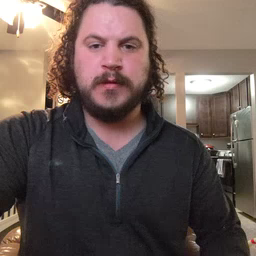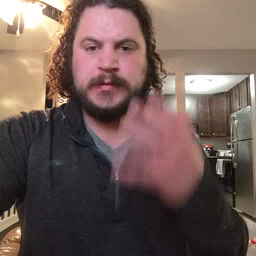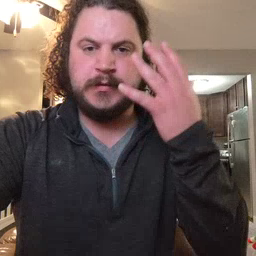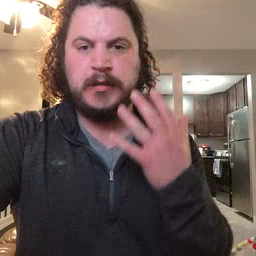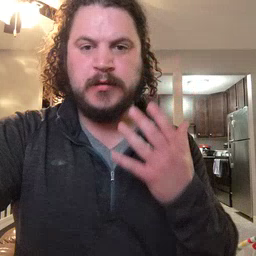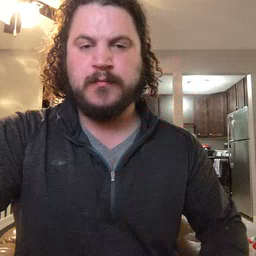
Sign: sad